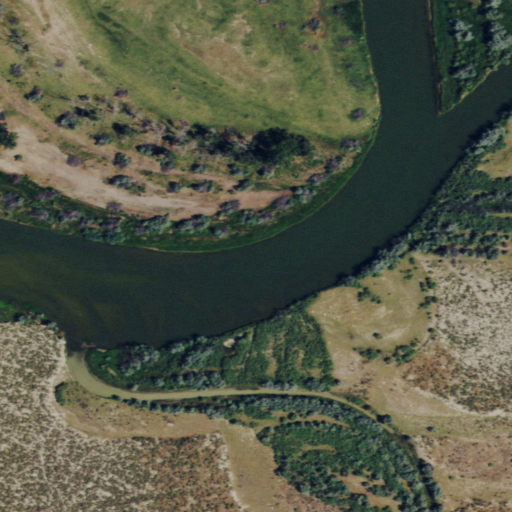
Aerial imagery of valley in Wyoming named Sand Draw containing woody wetlands, shrub, open water, and herbaceous wetlands